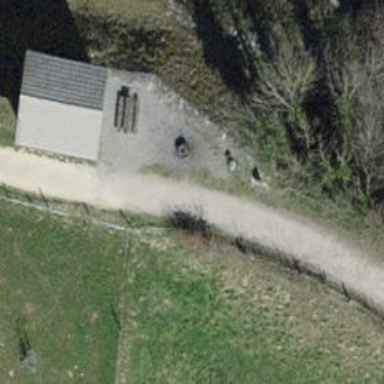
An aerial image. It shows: Barbecue facility.